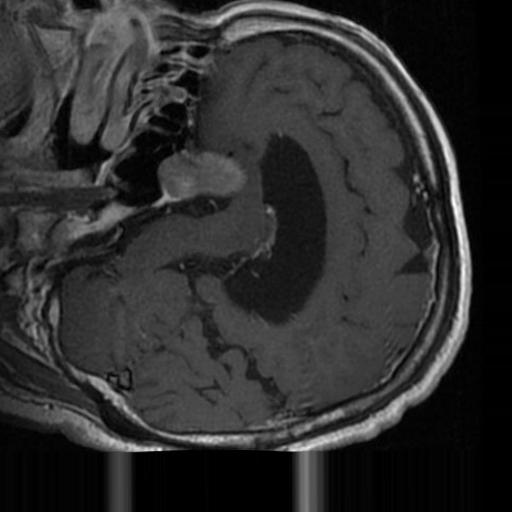
Label: brain_tumor